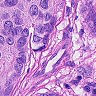
Metastatic tissue present: yes